Interaction volume radius: 5 \u00c5
Interaction volume height: 30 \u00c5
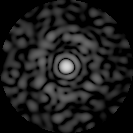
Disorder parameter: 0.8203